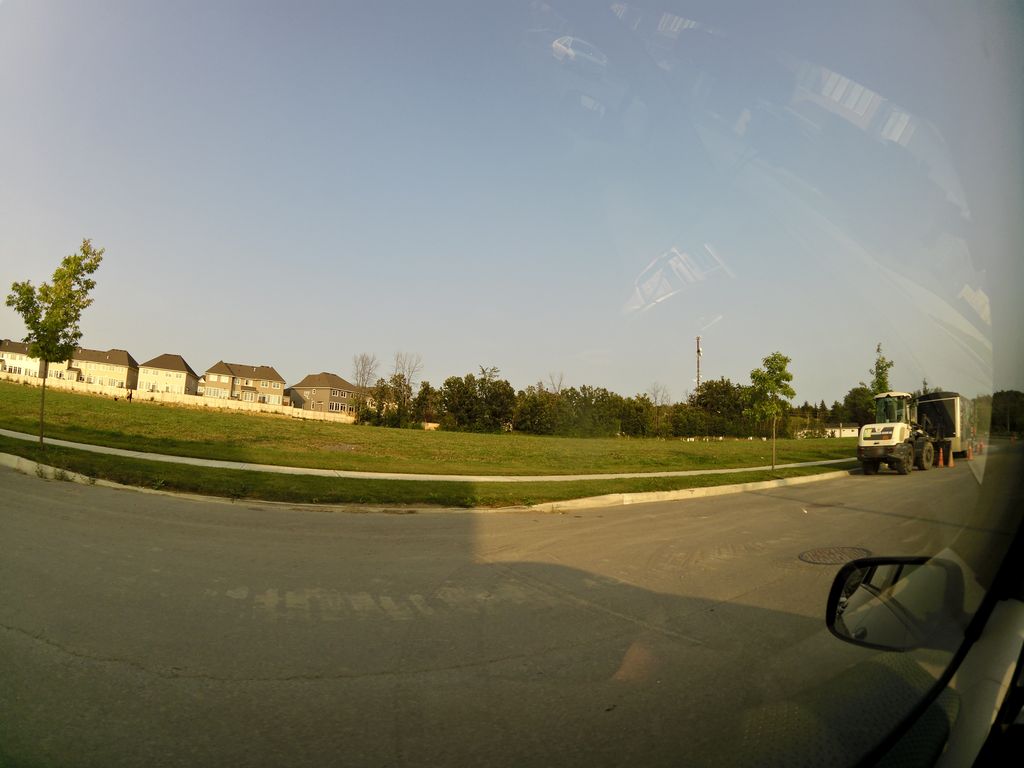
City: ottawa-gatineau